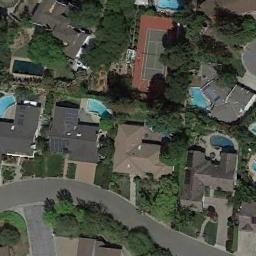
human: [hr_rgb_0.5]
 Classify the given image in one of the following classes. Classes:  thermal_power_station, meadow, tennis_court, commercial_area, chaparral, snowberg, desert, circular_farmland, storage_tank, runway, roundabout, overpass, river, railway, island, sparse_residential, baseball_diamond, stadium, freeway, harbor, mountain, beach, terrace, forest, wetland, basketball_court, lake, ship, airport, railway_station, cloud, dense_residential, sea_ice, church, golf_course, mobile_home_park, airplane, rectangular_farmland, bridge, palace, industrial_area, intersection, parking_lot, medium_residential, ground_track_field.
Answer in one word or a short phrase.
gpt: tennis_court